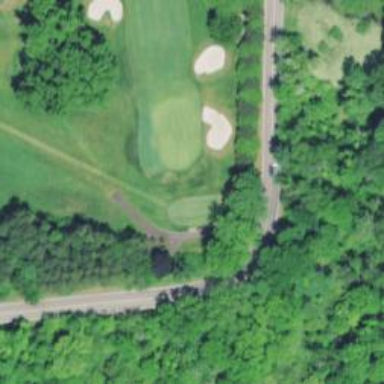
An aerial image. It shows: Path for both roads and golfers.